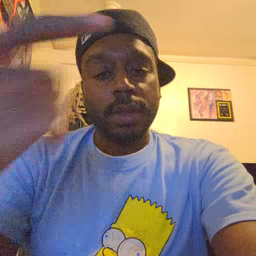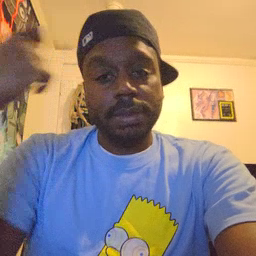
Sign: because